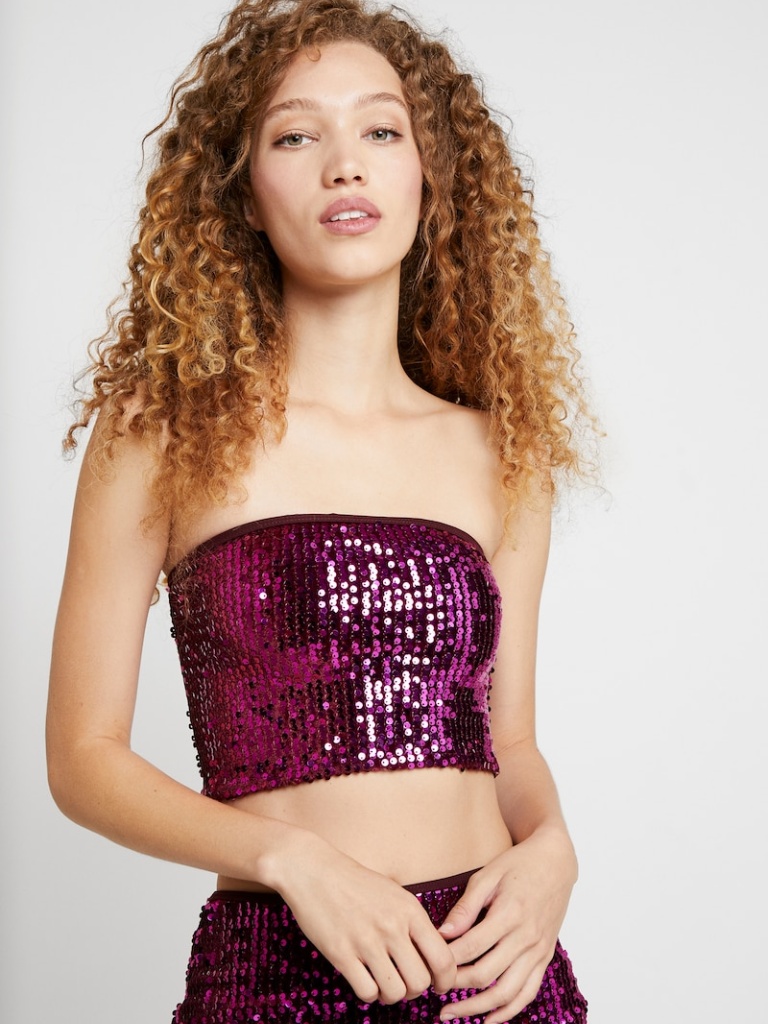
sequined tight sleeveless cropped length Untucked strapless tube